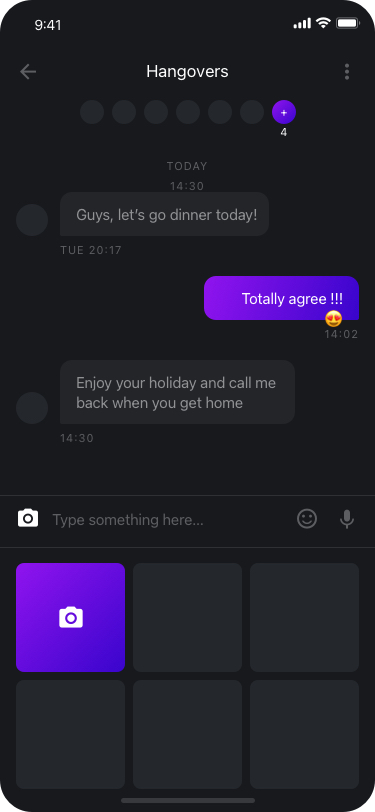
Text in this UI design:
Guys, let’s go dinner today!
TUE 20:17
Enjoy your holiday and call me back when you get home
14:30
14:02
Totally agree !!! 😍
TODAY 14:30
Type something here…
+4
Hangovers